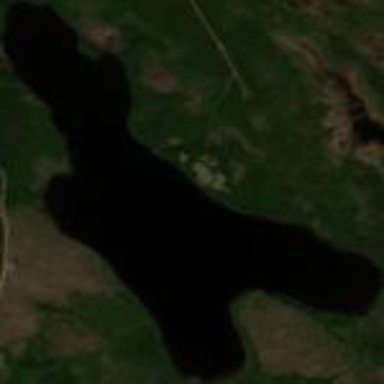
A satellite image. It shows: Lake with natural water.